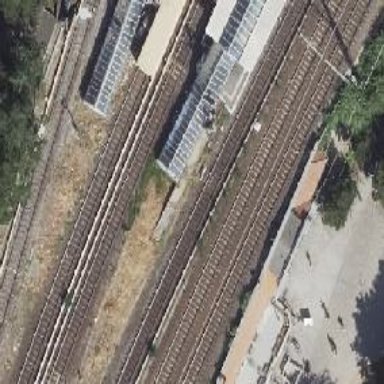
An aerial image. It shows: Railway milestone.